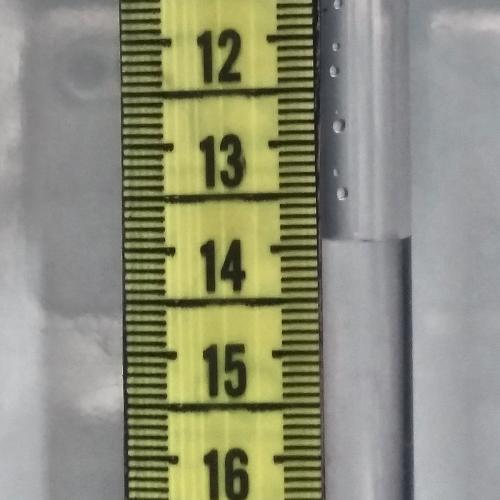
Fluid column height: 13.9 cm